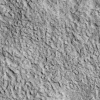
Atmospheric dust classification: not_dusty